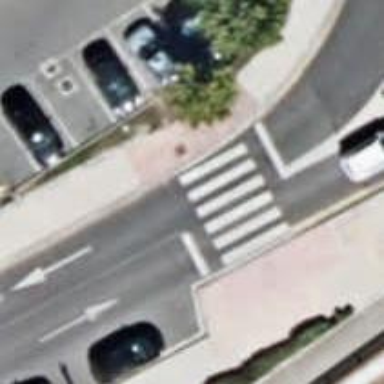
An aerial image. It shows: Uncontrolled road crossing.